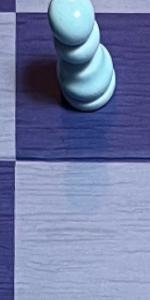
Label: Empty